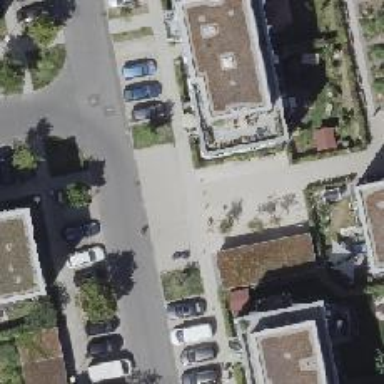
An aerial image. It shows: Sidewalk next to living street.